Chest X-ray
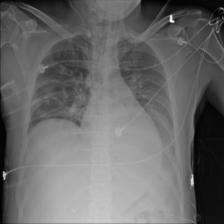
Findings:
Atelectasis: negative
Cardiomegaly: negative
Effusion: negative
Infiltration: positive
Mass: negative
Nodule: negative
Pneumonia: negative
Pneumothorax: negative
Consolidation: negative
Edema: negative
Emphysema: negative
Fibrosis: negative
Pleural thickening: negative
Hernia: negative